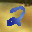
Label: 2